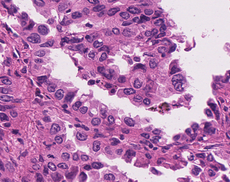
Tumor epithelial tissue: yes
Tumor-associated stroma tissue: yes
Normal tissue: no